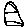
Label: house